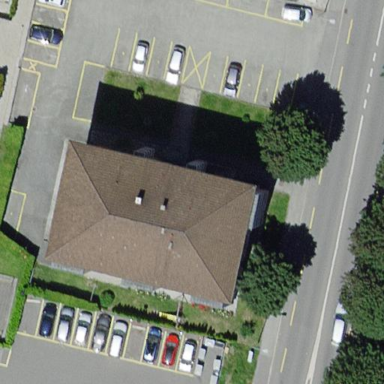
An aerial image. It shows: Apartment building with hipped roof.